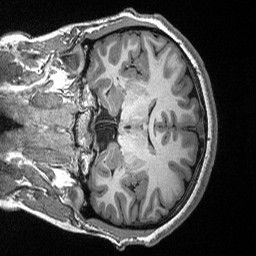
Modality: T1w
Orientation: coronal
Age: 13
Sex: male